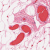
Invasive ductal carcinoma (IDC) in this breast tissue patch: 0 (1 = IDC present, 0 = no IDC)